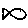
Label: fish